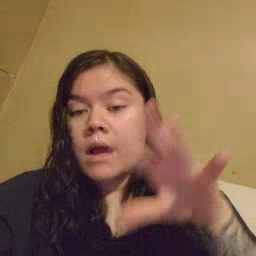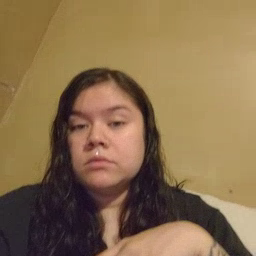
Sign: rain